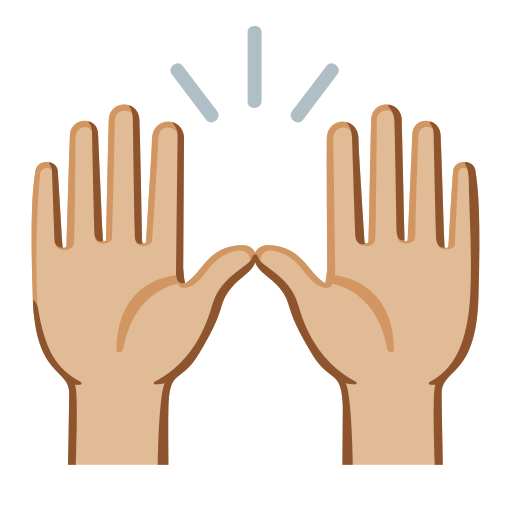
Emoji: 🙌🏼